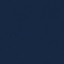
Land use / land cover class: SeaLake